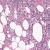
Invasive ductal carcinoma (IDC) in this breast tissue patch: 0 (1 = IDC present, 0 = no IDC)